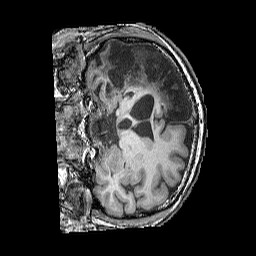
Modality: T1w
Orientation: coronal
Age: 46
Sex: male
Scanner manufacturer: siemens
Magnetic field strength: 3 T
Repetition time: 2.25 s
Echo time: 0.00411 s